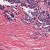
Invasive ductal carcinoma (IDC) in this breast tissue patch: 1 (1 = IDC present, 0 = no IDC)